Field crop: maize
Growth stage: 2
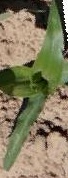
Species: maize